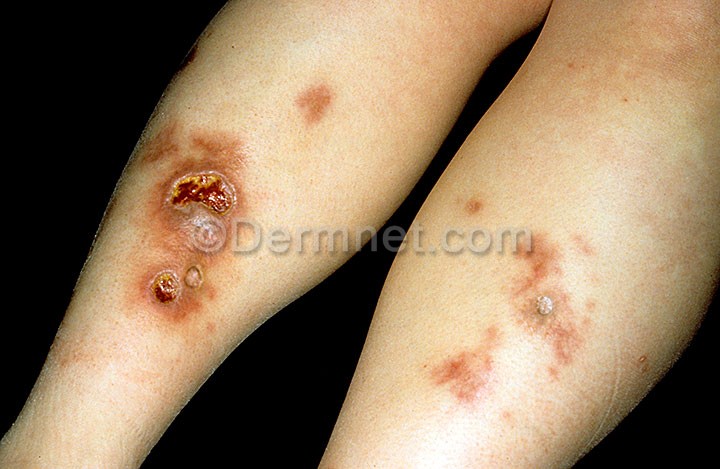
Disease: Systemic Disease